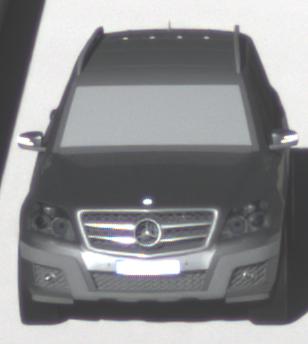
Make: Mercedes-Benz
Model: GLK 280
Detailed model: GLK-Class (204)
Model produced from: 2008/10
Model produced until: 2009/04
Doors: 5
Color: gray
Road condition: dry road
Daytime: morning or afternoon
Contrast: high contrast